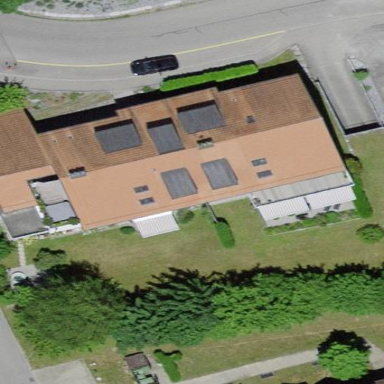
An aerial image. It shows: Gabled roof on building that houses apartments.